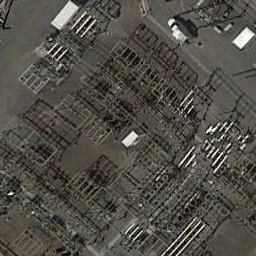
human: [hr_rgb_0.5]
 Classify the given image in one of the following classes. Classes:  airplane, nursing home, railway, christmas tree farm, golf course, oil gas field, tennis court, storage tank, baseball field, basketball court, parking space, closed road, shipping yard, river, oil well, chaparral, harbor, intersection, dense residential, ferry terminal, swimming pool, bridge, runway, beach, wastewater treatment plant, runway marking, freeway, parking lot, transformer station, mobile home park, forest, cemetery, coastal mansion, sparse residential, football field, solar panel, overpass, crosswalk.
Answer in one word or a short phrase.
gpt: transformer station